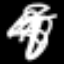
Label: squiggle